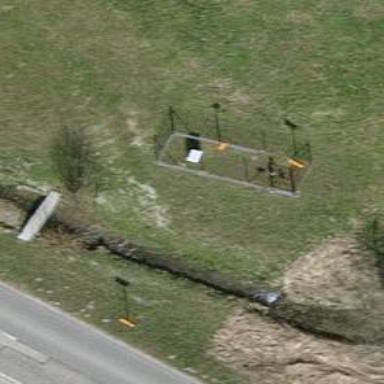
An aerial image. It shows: Aerial marker.